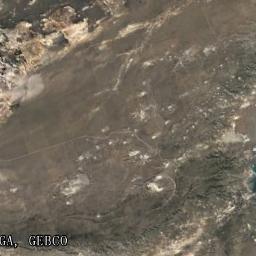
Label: desert